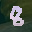
Label: 8